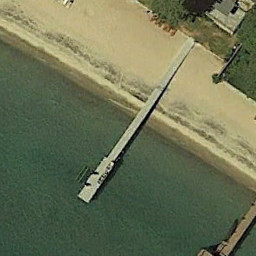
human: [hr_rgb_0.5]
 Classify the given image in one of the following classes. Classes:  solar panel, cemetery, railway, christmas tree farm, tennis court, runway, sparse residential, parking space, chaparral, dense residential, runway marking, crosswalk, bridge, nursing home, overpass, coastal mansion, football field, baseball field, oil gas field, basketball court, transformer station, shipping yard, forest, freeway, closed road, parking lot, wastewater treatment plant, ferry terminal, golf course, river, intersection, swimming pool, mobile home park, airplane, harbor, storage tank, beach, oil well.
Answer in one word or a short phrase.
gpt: ferry terminal